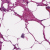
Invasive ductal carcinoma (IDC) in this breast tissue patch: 0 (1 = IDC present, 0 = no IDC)